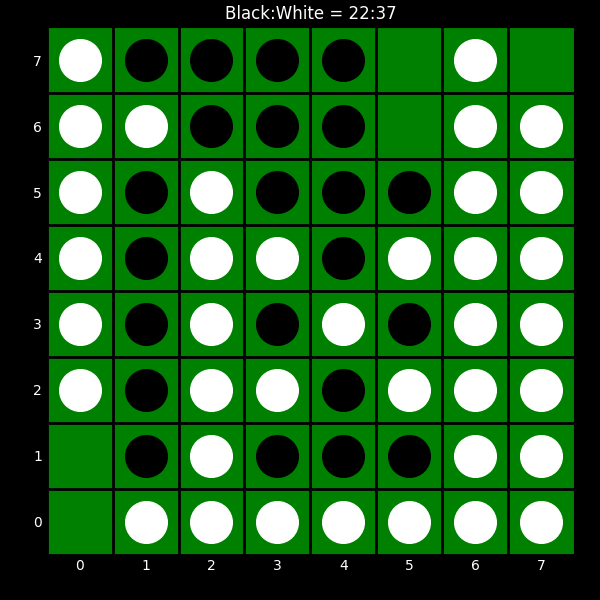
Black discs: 22
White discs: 37